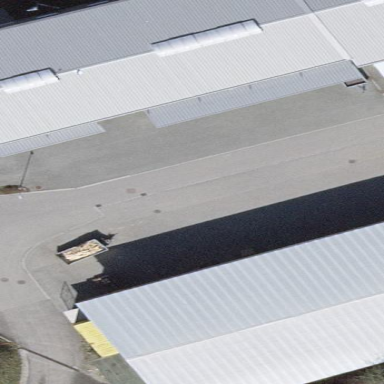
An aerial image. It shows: Industrial building.